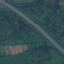
Land use / land cover: Highway